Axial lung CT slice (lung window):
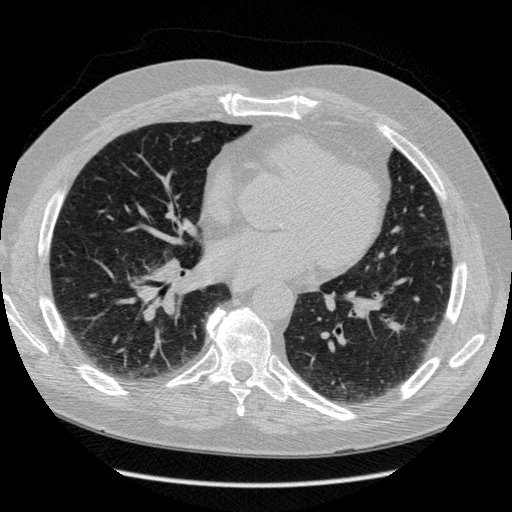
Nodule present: no